Field crop: maize
Growth stage: 2
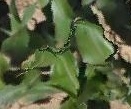
Species: maize